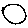
Label: circle